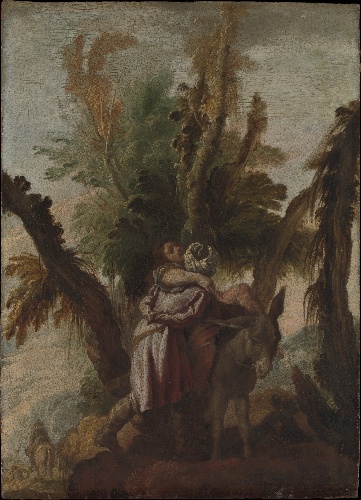
Title: The Good Samaritan
Artist: Domenico Fetti
Artist bio: Italian, Rome (?) 1591/92–1623 Venice
Date: ca. 1618–22
Object type: Painting
Classification: Paintings
Medium: Oil on wood
Dimensions: 23 5/8 x 17 in. (60 x 43.2 cm)
Department: European Paintings
Credit line: Rogers Fund, 1930
Accession year: 1930
Repository: Metropolitan Museum of Art, New York, NY
Tags: Men|Donkeys